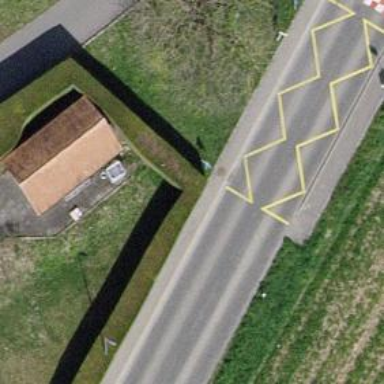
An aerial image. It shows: Hedge acting as barrier.